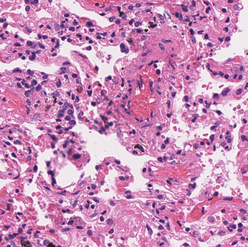
Tumor epithelial tissue: no
Tumor-associated stroma tissue: no
Normal tissue: yes